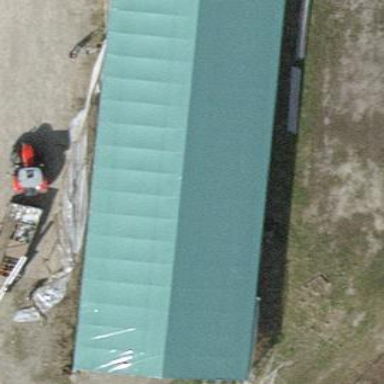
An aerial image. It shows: View of roof of building.